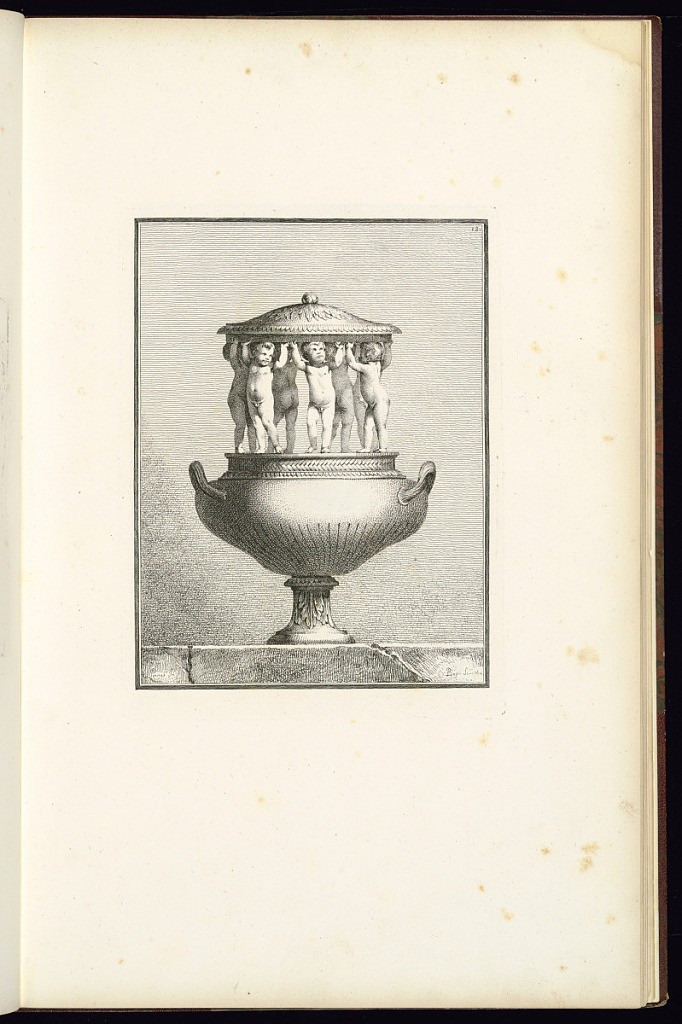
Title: Design for a Vase
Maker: Ennemond Alexandre Petitot, French, 1727 – 1801
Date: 1764
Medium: Etching on laid paper
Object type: Print
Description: Design for a lidded vase with two handles. The body is decorated with acanthus leaves, fine fluting, and a braided frieze. The lid of the vase is held up by seven putti, standing on the rim of the vase. The plate is singed, dated and numbered.